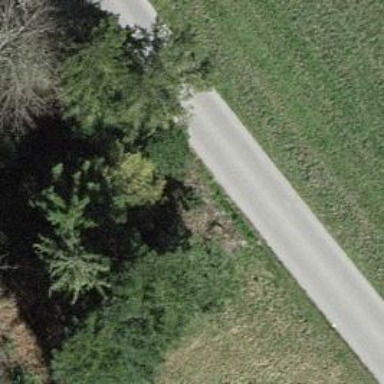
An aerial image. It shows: Unclassified road.